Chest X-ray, PA view. Patient: 61 years old, sex F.
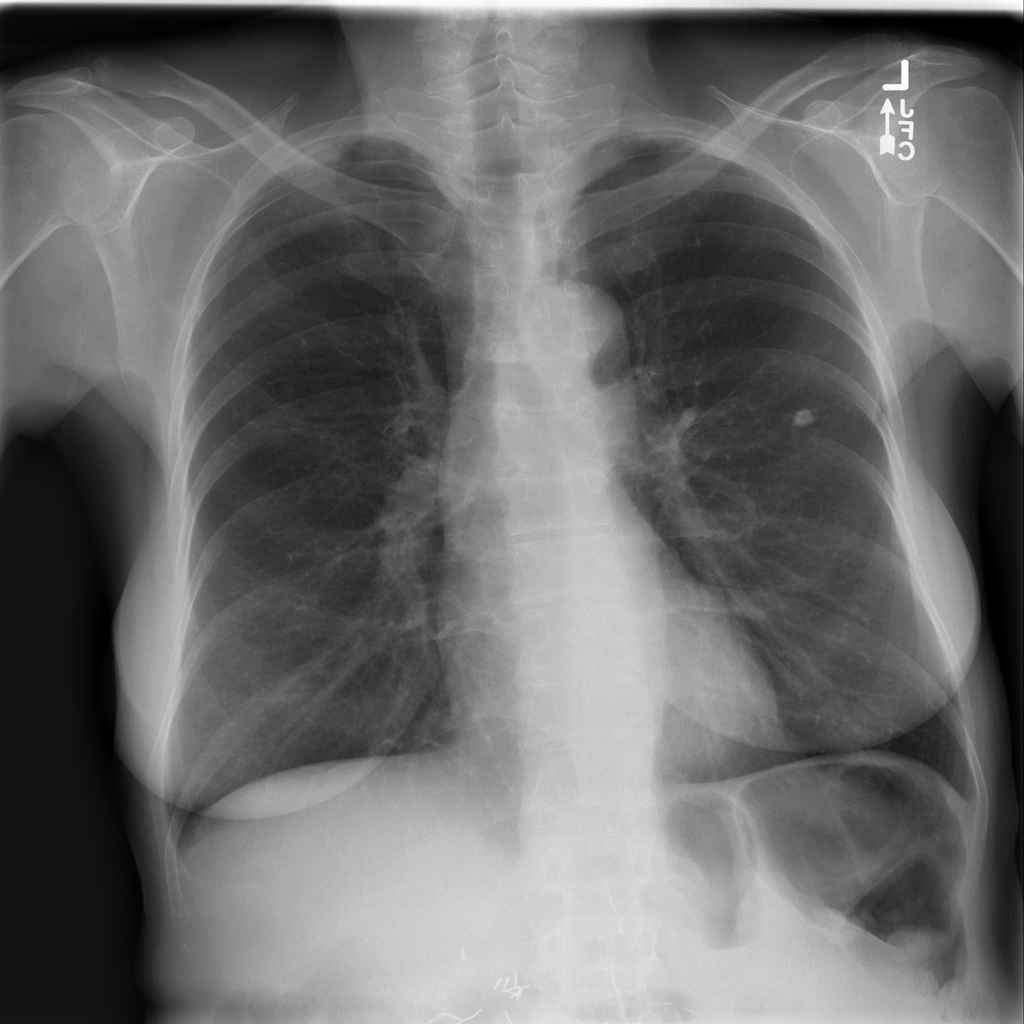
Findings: No Finding